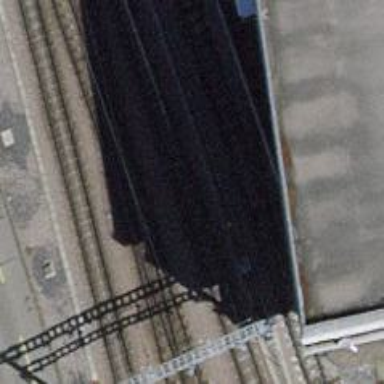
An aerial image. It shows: Railway crossing.